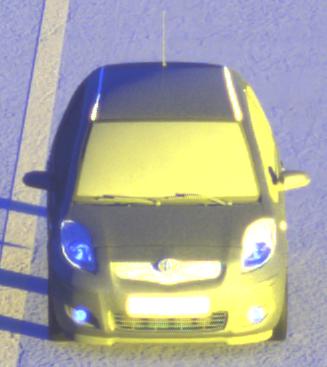
Make: Toyota
Model: Yaris 1.0
Detailed model: Yaris (XP13)
Model produced from: 2011/10
Model produced until: 2014/08
Doors: 3
Color: gray
Road condition: dry road
Daytime: sunrise or sunset
Contrast: high contrast